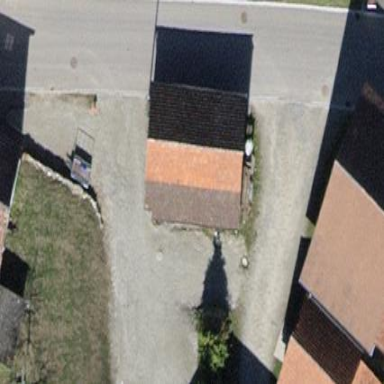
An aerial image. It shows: Shed.